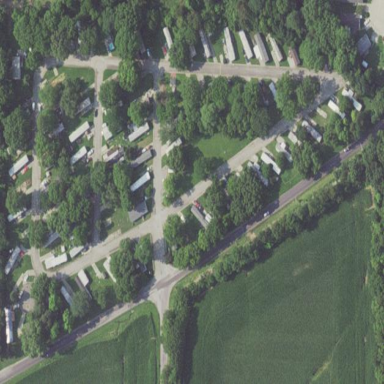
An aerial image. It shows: Residential area designated as trailer park.